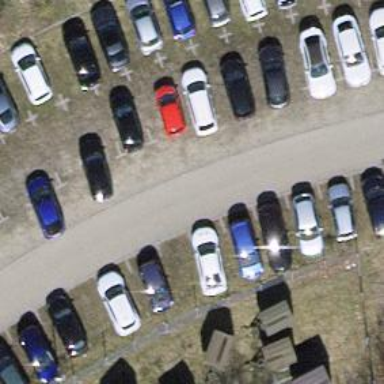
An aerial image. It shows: Road serving as parking aisle.